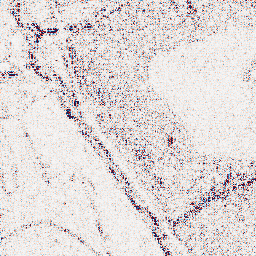
Category: wavelet
Decomposition family: wavelet_biorthogonal
Decomposition parameters: wavelet: bior5.5
level: 1
Upsampling method: lanczos
Upsampling parameters: scale: 4
Upsampling scale: 4